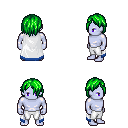
a pixel art fantasy rpg character, male body template, dark elf, purple skin, white trimmed cape, white pants, green bangs hairstyle, four views (front, back, left, right), 2x2 character sprite sheet, small pixel art, hard edges, no anti-aliasing